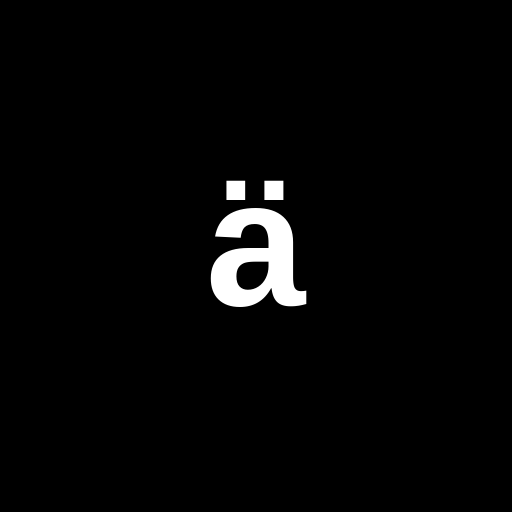
Character: ä
Unicode: U+00E4 (LATIN SMALL LETTER A WITH DIAERESIS)